Interaction volume radius: 10 \u00c5
Interaction volume height: 20 \u00c5
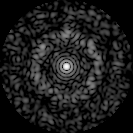
Disorder parameter: 0.7736